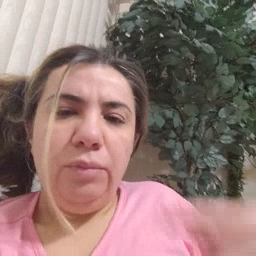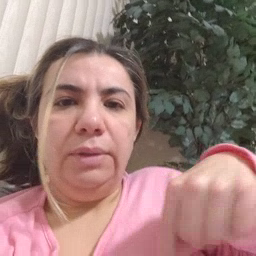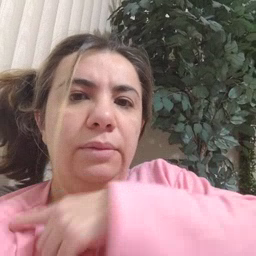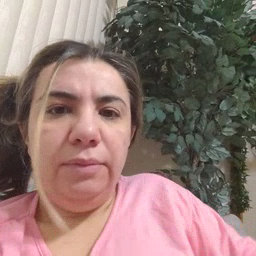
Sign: weus